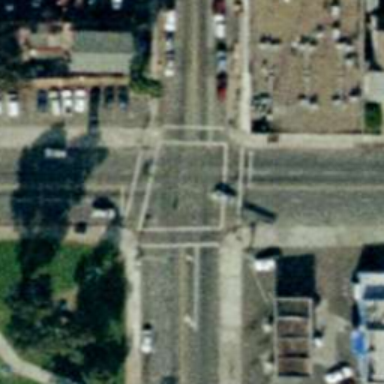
An intersection with some cars parked at the roadside .